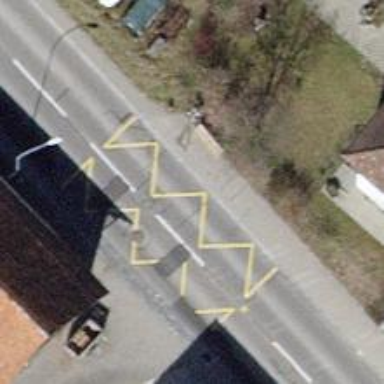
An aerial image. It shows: Bus stop with platform for public transport.